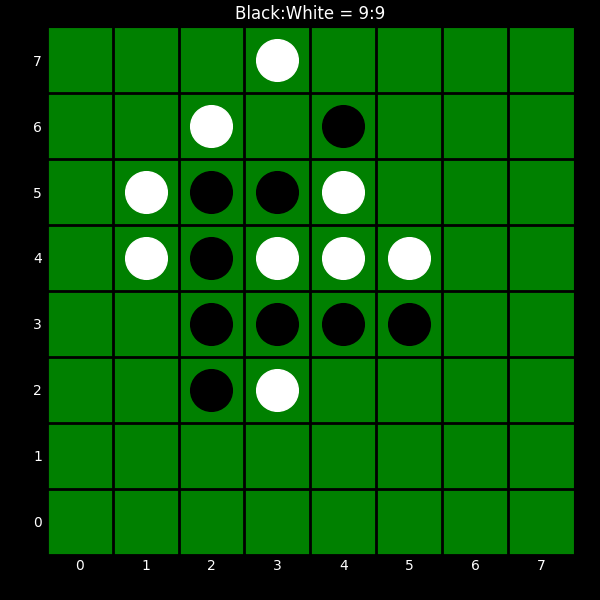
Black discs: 9
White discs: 9